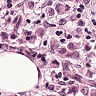
Metastatic tissue present: yes